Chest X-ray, AP view. Patient: 56 years old, sex M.
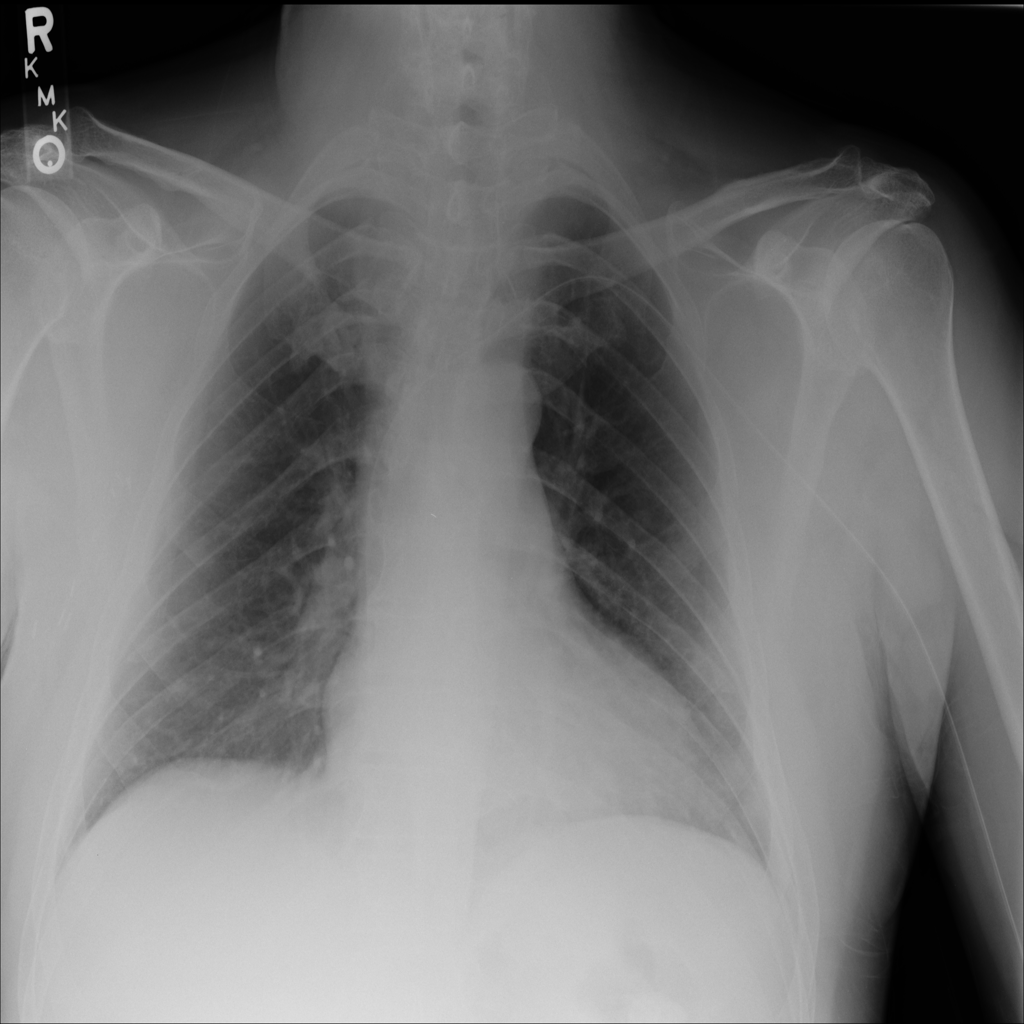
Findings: No Finding